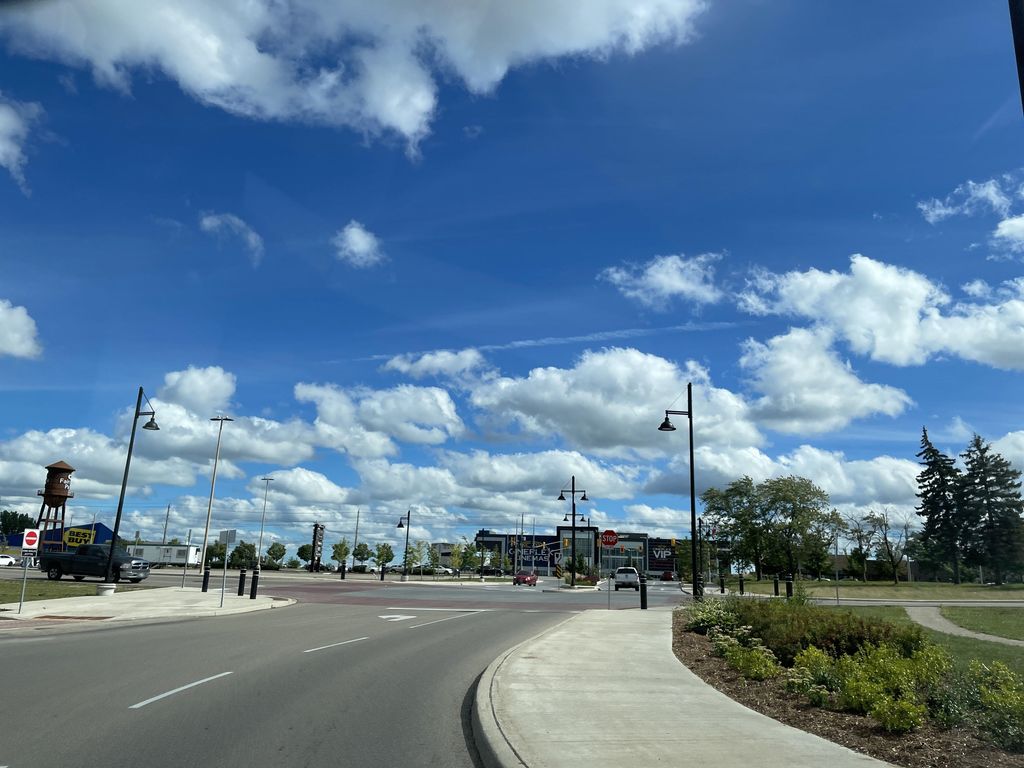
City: kitchener-waterloo